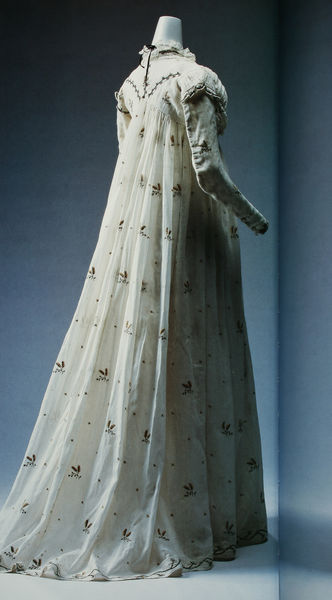
Titel: Kleid (Hemdkleid)
Standort: Kyoto (Japan)
Institution: Kyoto Costume Institute
Schlagwörter: blau, schatten, umhang, weiß, mädchen, blumen, frau, kleid, licht, raum, rücken, schwarz, zimmer, blüte, blüten, rot, schleier, beige, mode, muster, ornament, rock, alt, wand, arm, arme, falten, kragen, lang, samt, spitze, weit, ärmel, hals, boden, bestickt, figur, gewand, stickerei, stoff, nachthemd, saum, puffärmel, sanft, schulter, seide, zart, schärpe, schleppe, farbig, japan, rückenansicht, ecke, tüll, creme, falte, floral, ornamente, verzierung, robe, rüsche, rüschen, naht, dünn, abendkleid, satin, foto, fotografie, photographie, punkte, gemustert, kante, umgang, schlicht, puppe, photo, musterung, rückansicht, biedermeier, farbfoto, ständer, leicht, hochzeit, stickereien, verschluß, empire, textil, kopflos, bodenlang, leger, atelieraufnahme, hochzeitskleid, puff, wallend, langärmlig, modedesign, langarm, laufsteg, reissverschluss, kleiderpuppe, catwalk, abendrobe, chiffon, modisch, kyptp, maßgeschneidert, modewelt, nahnt, rückenanblick, schleppe kleid